Interaction volume radius: 10 \u00c5
Interaction volume height: 25 \u00c5
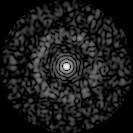
Disorder parameter: 0.8395